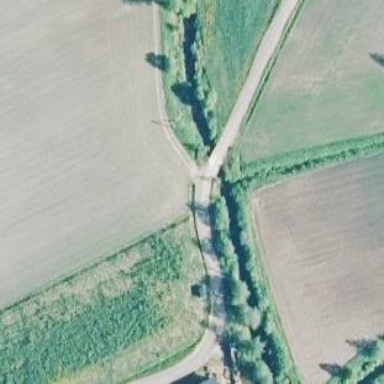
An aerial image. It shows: Unclassified road on bridge.